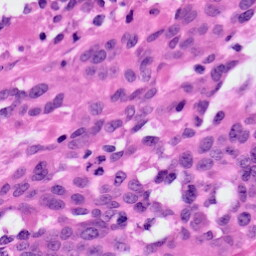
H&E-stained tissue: Ovarian